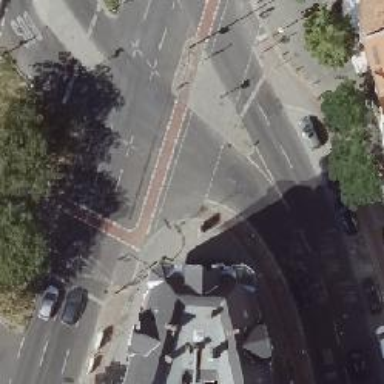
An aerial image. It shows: Road crossing with traffic signals.